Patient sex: F
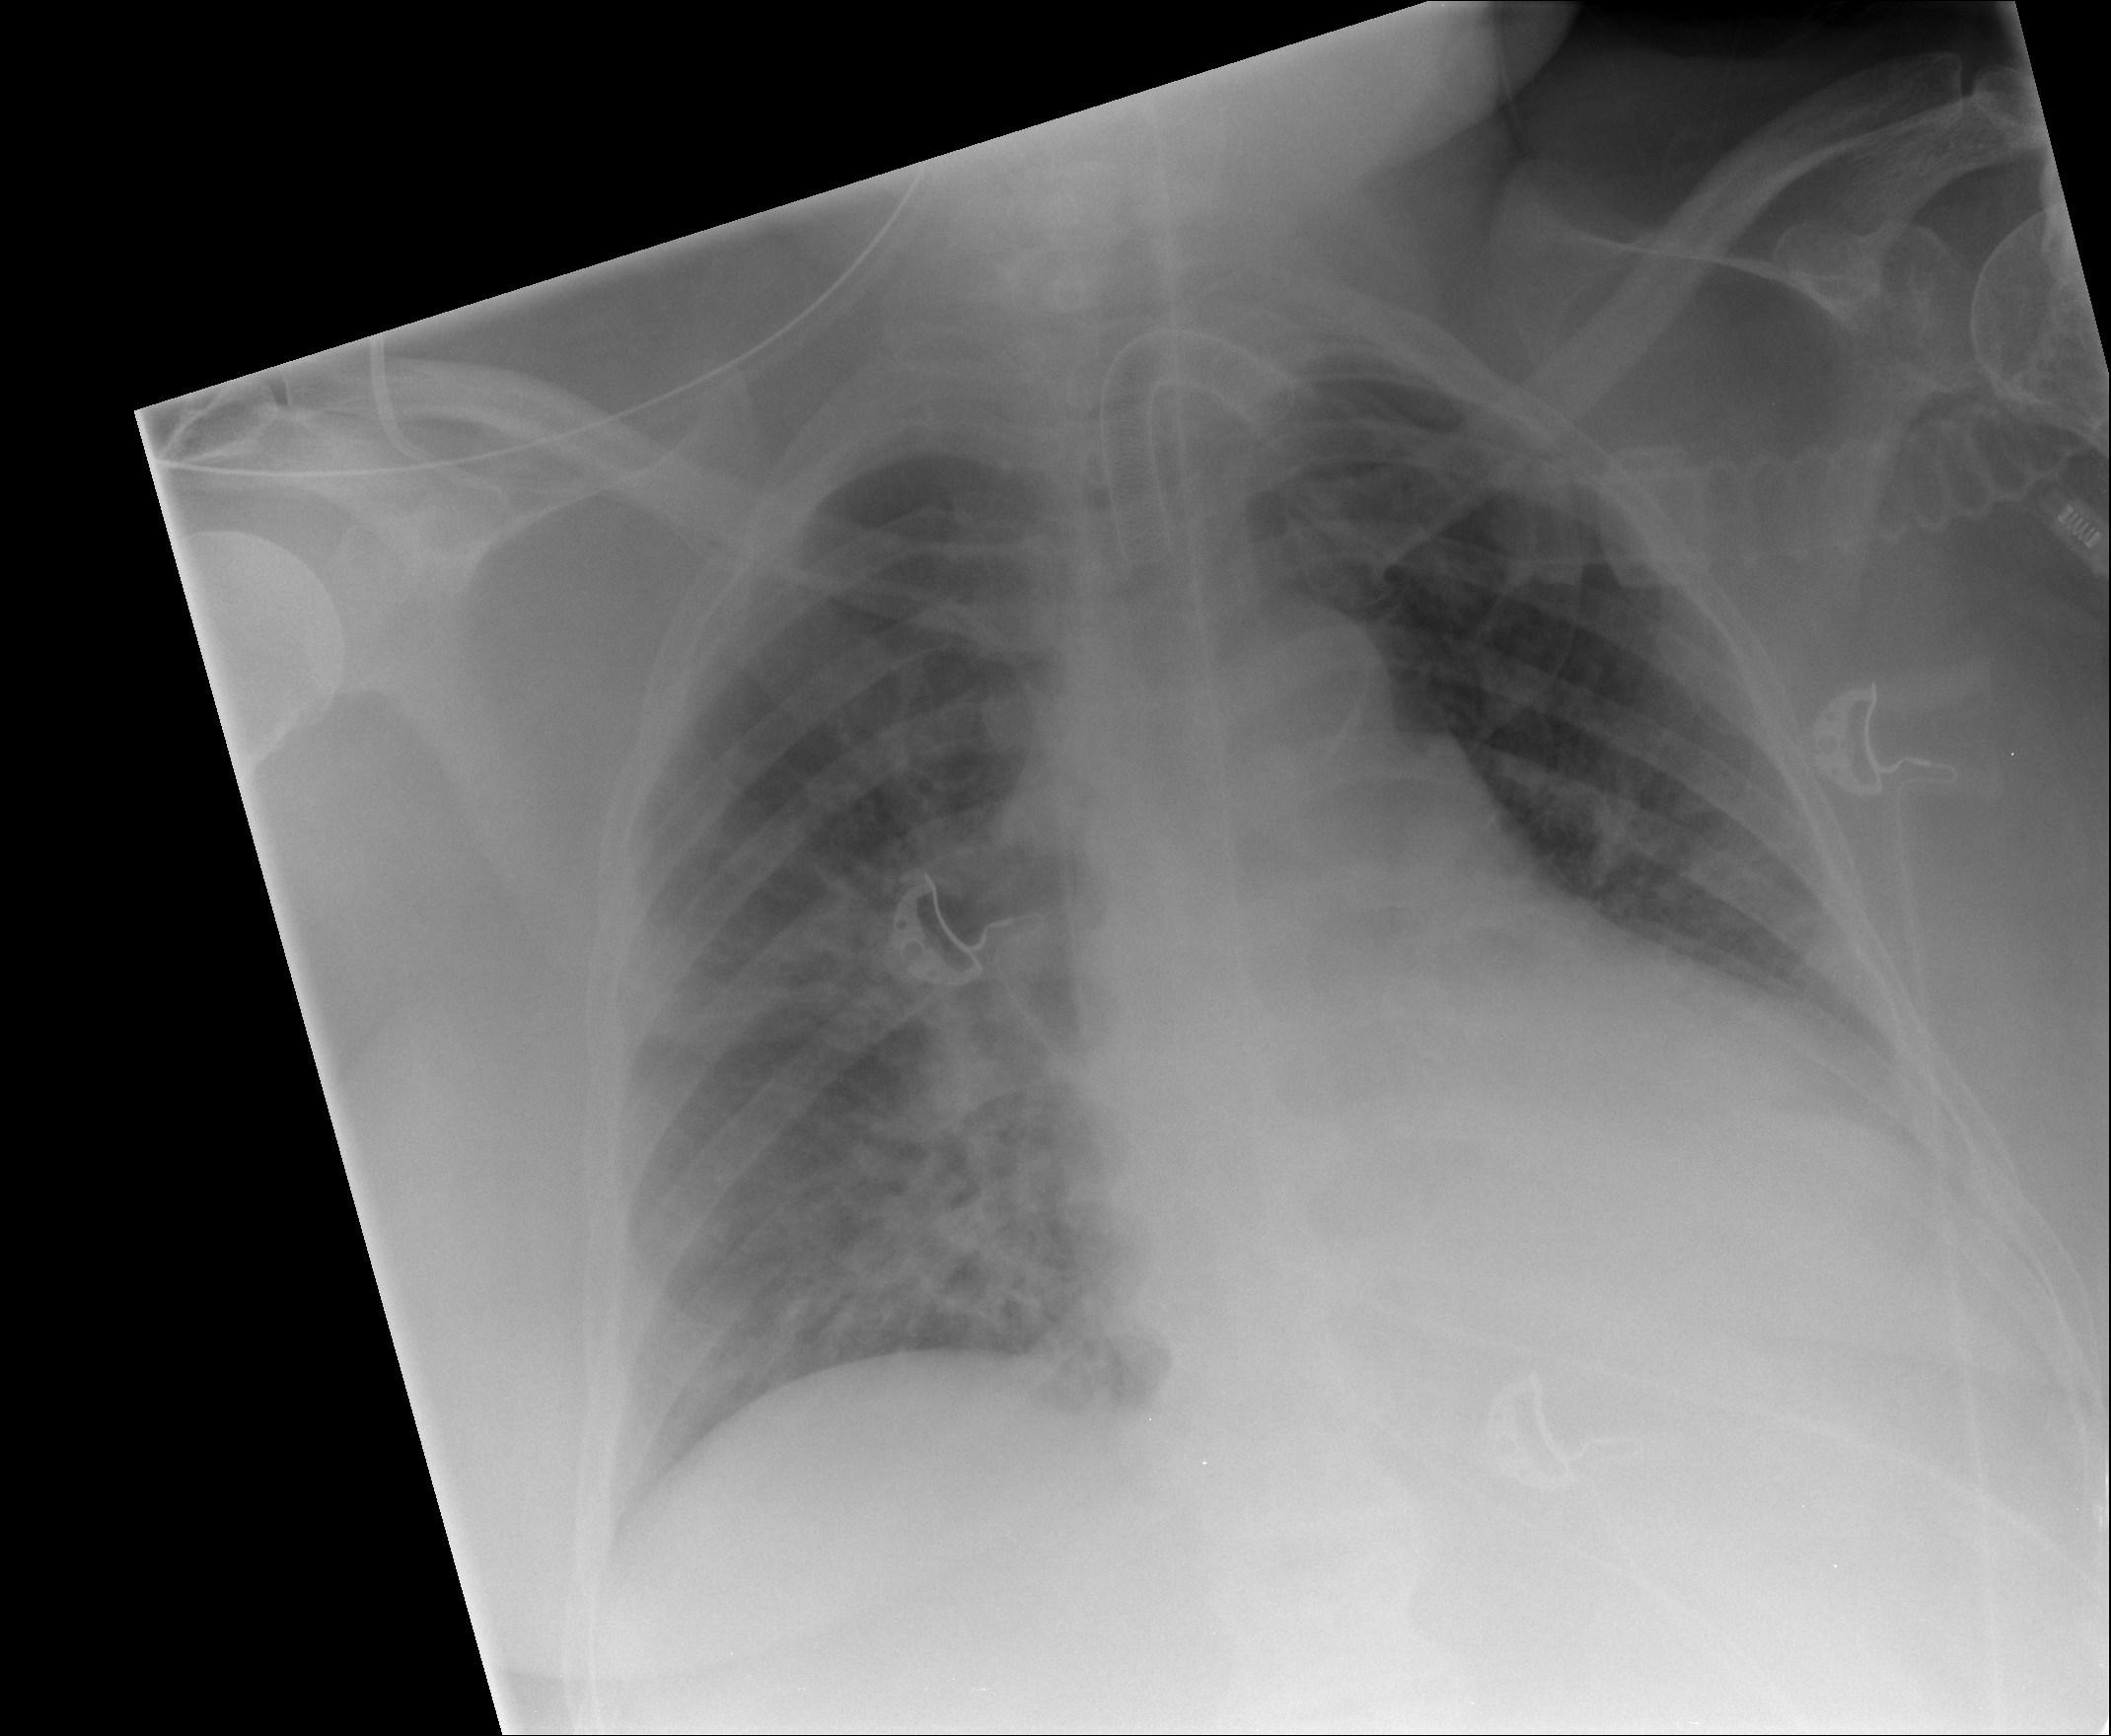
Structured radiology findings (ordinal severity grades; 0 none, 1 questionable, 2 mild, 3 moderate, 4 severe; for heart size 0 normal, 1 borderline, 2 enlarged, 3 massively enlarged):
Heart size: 2
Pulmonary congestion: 2
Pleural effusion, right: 0
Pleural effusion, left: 2
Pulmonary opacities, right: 3
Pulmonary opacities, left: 0
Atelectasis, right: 2
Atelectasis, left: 2